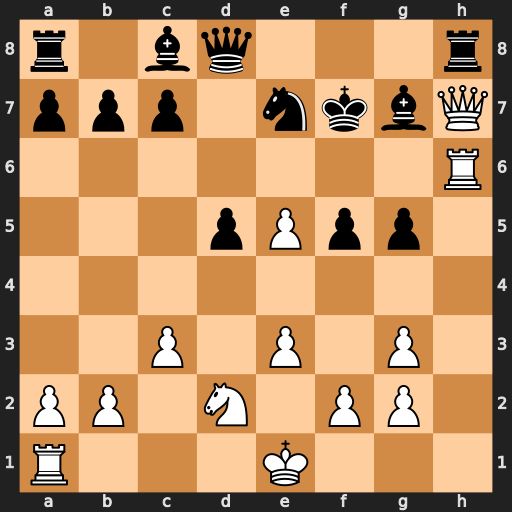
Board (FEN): r1bq3r/ppp1nkbQ/7R/3pPpp1/8/2P1P1P1/PP1N1PP1/R3K3
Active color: w
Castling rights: Q
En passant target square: -
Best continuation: Rf6+ Ke8 Qxg7